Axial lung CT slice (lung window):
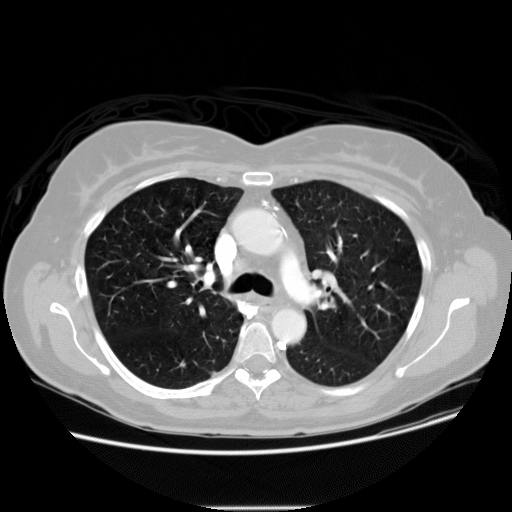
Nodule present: no